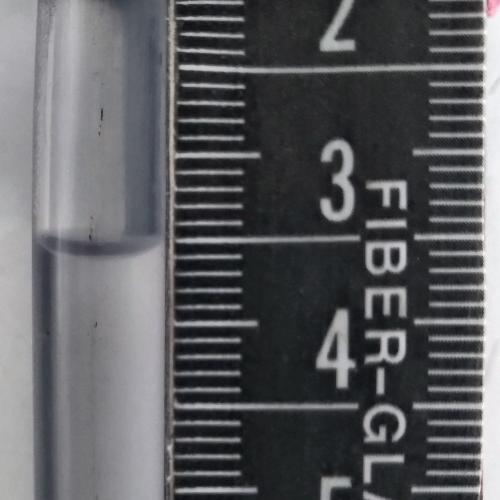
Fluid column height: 3.6 cm